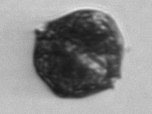
Label: Alexandrium_catenella